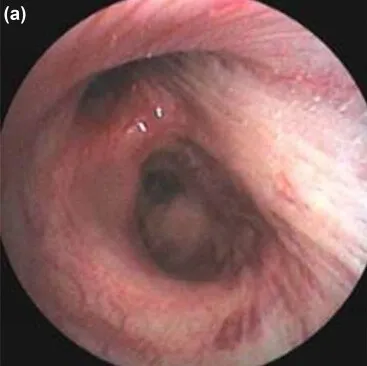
Images of fiberoptic bronchoscopy and histopathology post-treatment. (a and b) Right upper lobe bronchus unobstructed, tracheobronchial bronchitis.
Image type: endoscopy (airway_endoscopy)